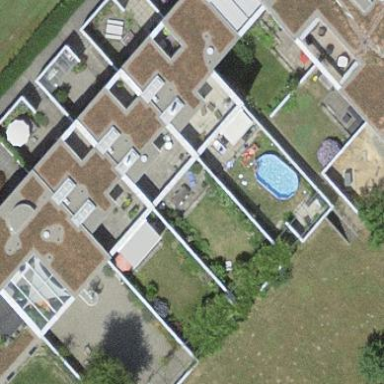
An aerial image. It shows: Residential building.